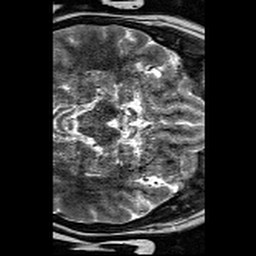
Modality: T2w
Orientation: axial